Interaction volume radius: 5 \u00c5
Interaction volume height: 10 \u00c5
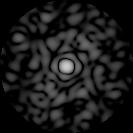
Disorder parameter: 0.7625